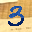
Label: 3